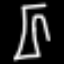
Label: pants